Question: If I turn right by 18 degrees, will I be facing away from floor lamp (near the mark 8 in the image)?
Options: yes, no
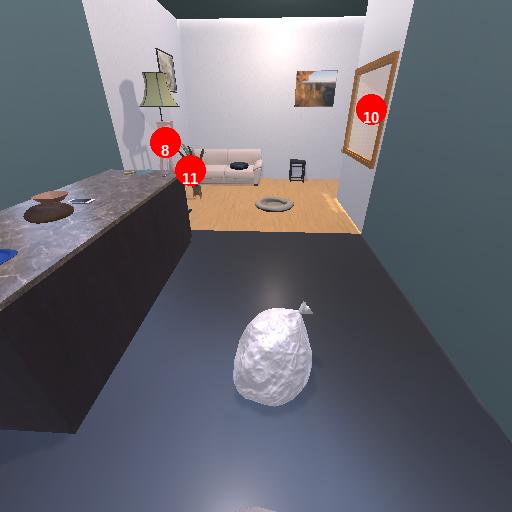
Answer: yes